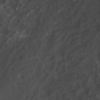
Label: not_dusty